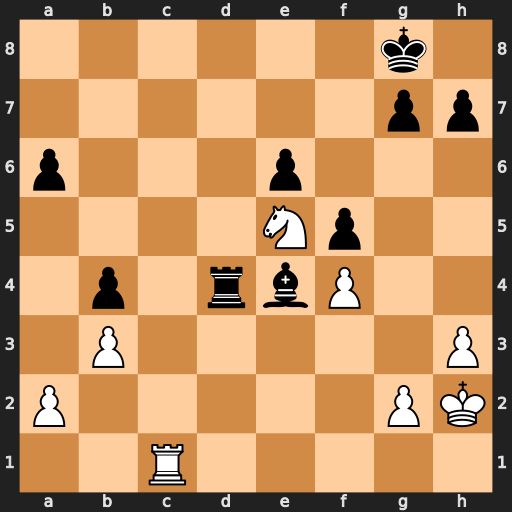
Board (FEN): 6k1/6pp/p3p3/4Np2/1p1rbP2/1P5P/P5PK/2R5
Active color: w
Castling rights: -
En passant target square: -
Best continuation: Rc8+ Rd8 Rxd8#